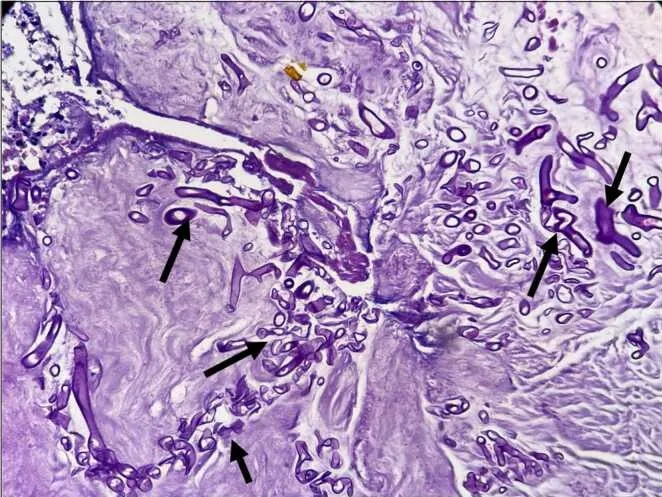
Histopathology of the tissue. Photomicrograph showing mucoid and necrotic material infiltrated by broad ribbon-like pauciseptate hyphae, irregularly branching at 90. (H&E stain, original magnification x 100).
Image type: pathology (h&e)